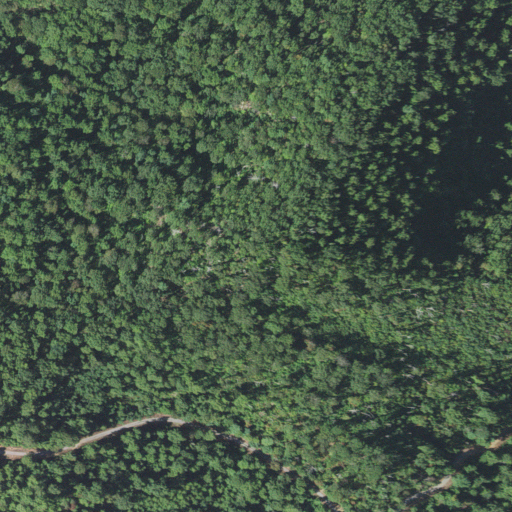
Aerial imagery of mountain in North Carolina named High Peak containing deciduous forest and open development